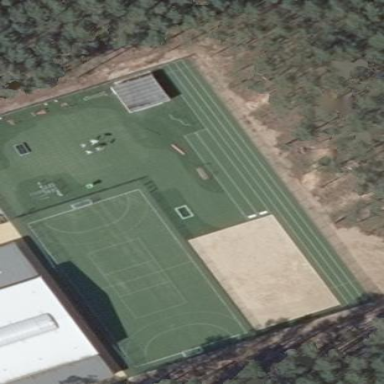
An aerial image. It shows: Athletics pitch used for leisure sports activities.